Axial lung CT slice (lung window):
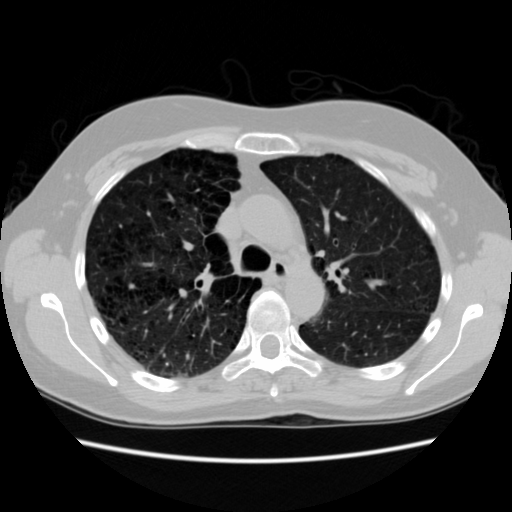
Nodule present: no